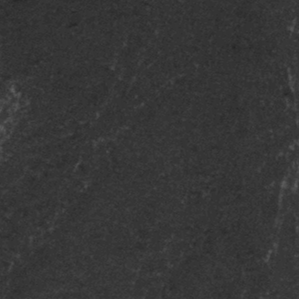
Label: frost